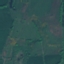
Label: Pasture